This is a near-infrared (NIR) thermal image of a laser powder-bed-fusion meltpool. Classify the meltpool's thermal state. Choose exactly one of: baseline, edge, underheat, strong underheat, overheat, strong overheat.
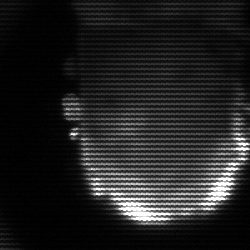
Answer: baseline